Question: I have an element that I want to have behavior similar to this:

Maybe it's easier to use this gif, but my goal is to make it through script (or css), so I want to animate the "cube" with similar behavior like the gif.
So far I achieve moving the "cube" from left to right, but I can't find solution where I can slow the "cube" when is near the center, and speed up when is moving away from the center.
'''
<div class="holder">
<div class="cube">
</div>
</div>
'''
'''
.holder{
position:relative;
width:400px;
}
.cube{
position:absolute; display:none;background: #48a548;
width: 10px; height: 10px;
}
'''
'''
var width = $(".holder").width();
setInterval(function () {
$(".cube").fadeIn("fast").css({ left: "0%" }).animate(
{
left: "100%"
},
width).fadeOut("slow");
}, 2500);
'''
---
<URL>
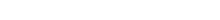
Answer: Here is the animation with the correct easing and using only css (better performances).
'''
@-webkit-keyframes loader {
0% { left: 0%; }
100% { left: 100%; }
}
@keyframes loader {
0% { left: 0%; }
100% { left: 100%; }
}
.holder {
position:relative;
width:400px;
height: 10px;
}
.cube {
position: absolute;
width: 10px;
height: 10px;
left: 0;
background-color: #48a548;
-webkit-animation: loader 3s cubic-bezier(0.030, 0.615, 0.995, 0.415) infinite;
animation: loader 3s cubic-bezier(0.030, 0.615, 0.995, 0.415) infinite;
}
.cube:nth-of-type(1) {
-webkit-animation-delay: 0.2s;
animation-delay: 0.2s;
}
.cube:nth-of-type(2) {
-webkit-animation-delay: 0.40s;
animation-delay: 0.40s;
}
.cube:nth-of-type(3) {
-webkit-animation-delay: 0.6s;
animation-delay: 0.6s;
}
.cube:nth-of-type(4) {
-webkit-animation-delay: 0.8s;
animation-delay: 0.8s;
}
.cube:nth-of-type(5) {
-webkit-animation-delay: 1.0s;
animation-delay: 1.0s;
}
'''
'''
<div class="holder">
<div class="cube"></div>
<div class="cube"></div>
<div class="cube"></div>
<div class="cube"></div>
<div class="cube"></div>
</div>
'''